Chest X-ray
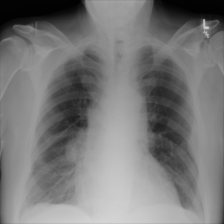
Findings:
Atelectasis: negative
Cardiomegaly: negative
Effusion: negative
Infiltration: negative
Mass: positive
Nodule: negative
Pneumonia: negative
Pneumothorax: negative
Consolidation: negative
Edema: negative
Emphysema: negative
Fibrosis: positive
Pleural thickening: negative
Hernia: negative